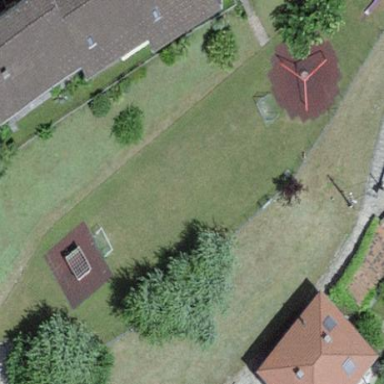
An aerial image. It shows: Playground area for leisure land.